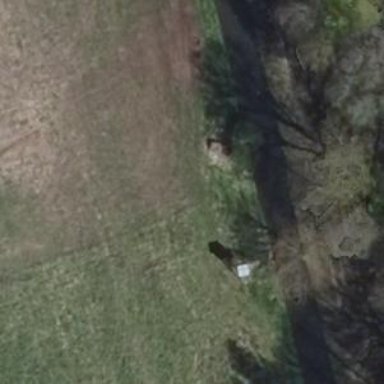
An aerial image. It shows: Hunting stand.